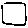
Label: line